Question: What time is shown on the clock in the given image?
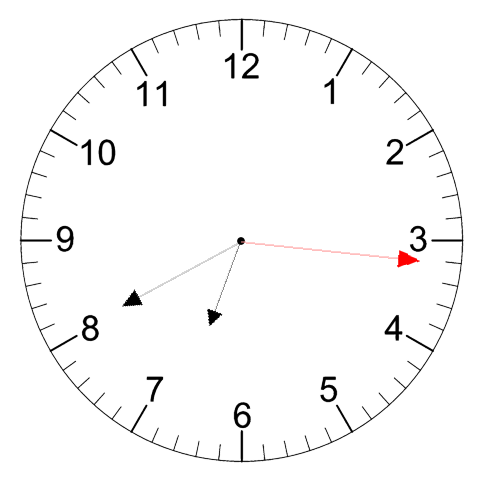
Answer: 06:40:16